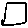
Label: square